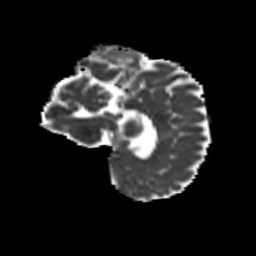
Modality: MD
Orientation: sagittal
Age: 49
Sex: male
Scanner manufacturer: siemens
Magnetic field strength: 3 T
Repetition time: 8.6 s
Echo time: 0.095 s